Chest X-ray:
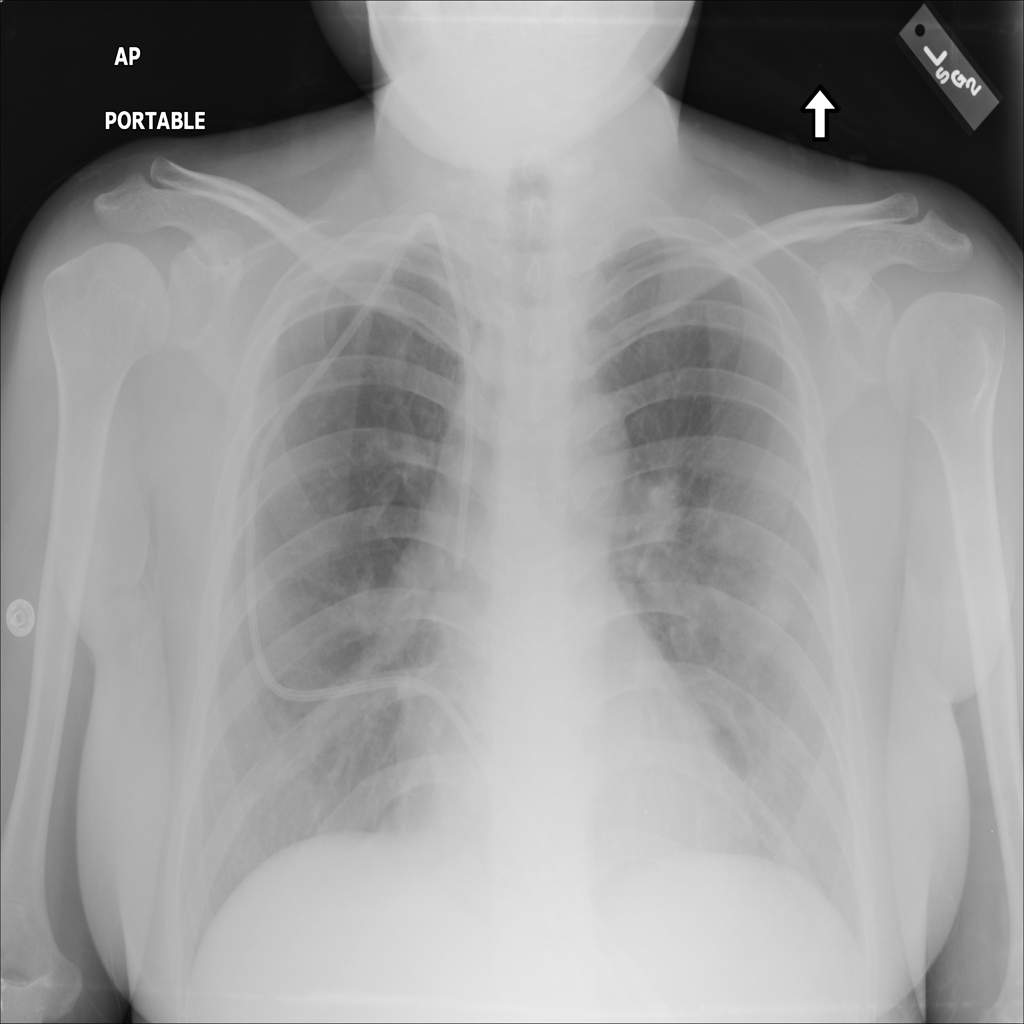
Findings: Nodule
No abnormal finding: no